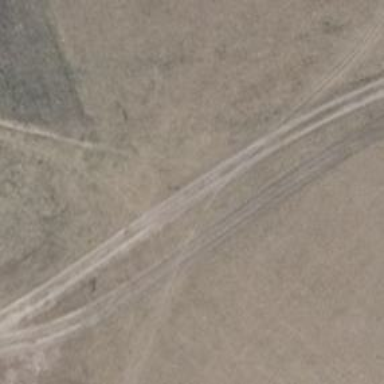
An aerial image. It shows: Ground path.